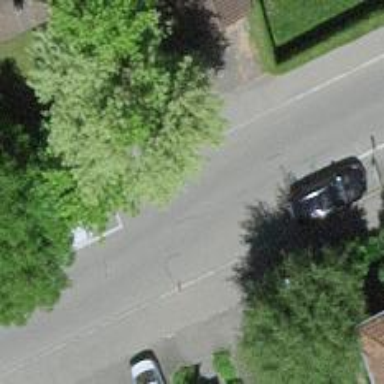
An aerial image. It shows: Residential road with asphalt surface and sidewalks on both sides.